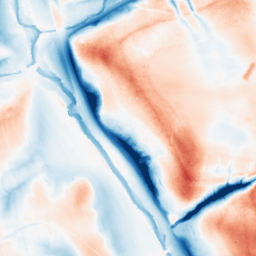
Category: classical
Decomposition family: gaussian_anisotropic
Decomposition parameters: sigma_x: 20
sigma_y: 10
Upsampling method: cubic_catmull_rom
Upsampling parameters: scale: 4
Upsampling scale: 4